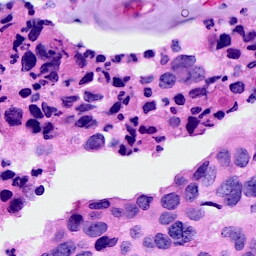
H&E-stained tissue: Breast